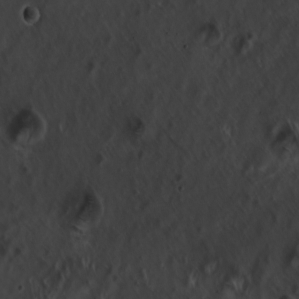
Label: non_frost